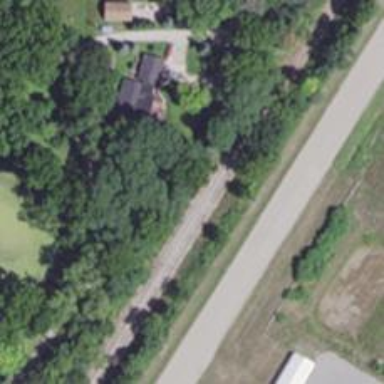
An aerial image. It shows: Preserved rail siding.